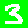
Digit: 3